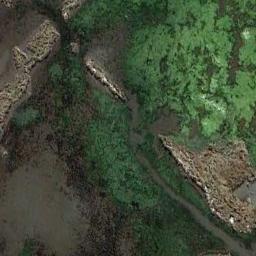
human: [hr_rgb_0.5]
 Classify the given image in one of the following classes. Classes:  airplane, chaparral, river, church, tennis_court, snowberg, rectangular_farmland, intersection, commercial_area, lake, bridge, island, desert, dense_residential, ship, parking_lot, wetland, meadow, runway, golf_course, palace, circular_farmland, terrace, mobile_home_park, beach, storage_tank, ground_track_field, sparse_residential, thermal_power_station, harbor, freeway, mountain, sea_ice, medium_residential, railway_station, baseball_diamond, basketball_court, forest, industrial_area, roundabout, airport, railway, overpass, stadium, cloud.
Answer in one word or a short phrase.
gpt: wetland